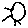
Label: sun